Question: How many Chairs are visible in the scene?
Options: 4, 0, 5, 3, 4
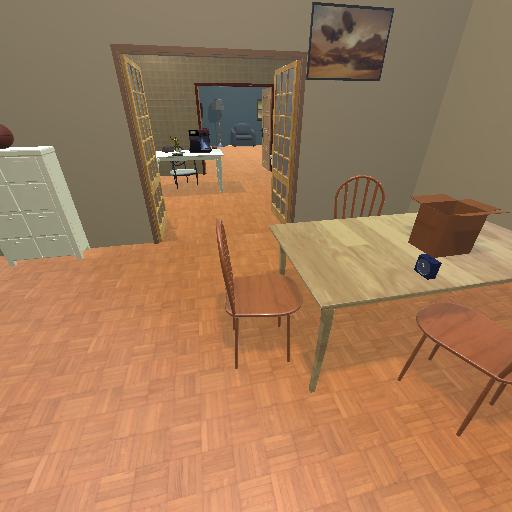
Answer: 4